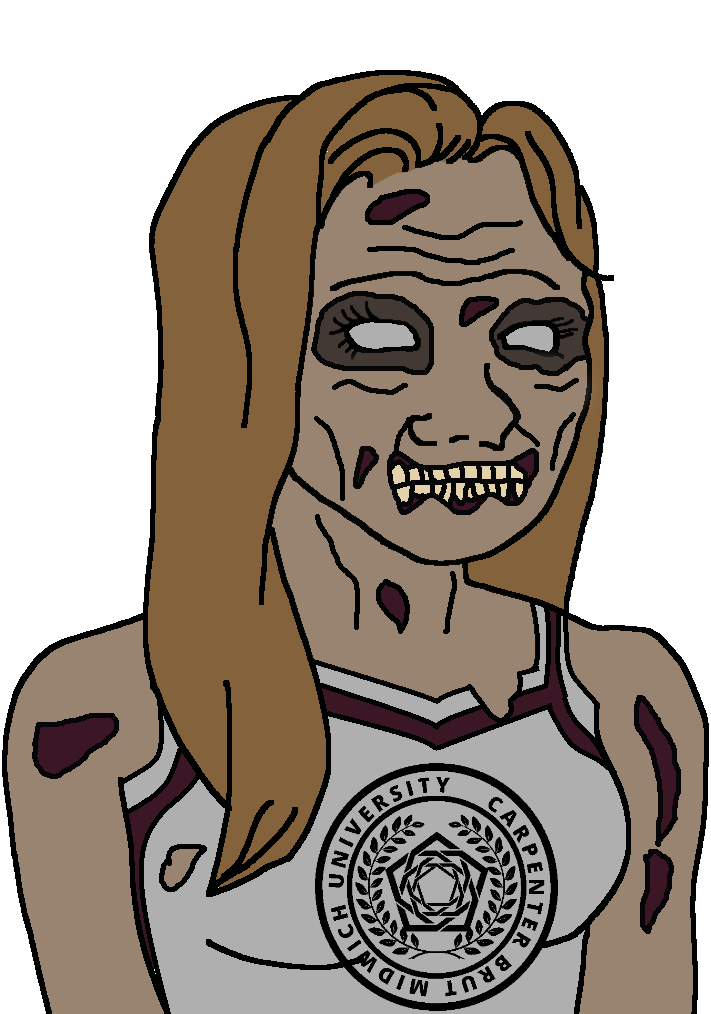
Label: 5_Trad_Wife